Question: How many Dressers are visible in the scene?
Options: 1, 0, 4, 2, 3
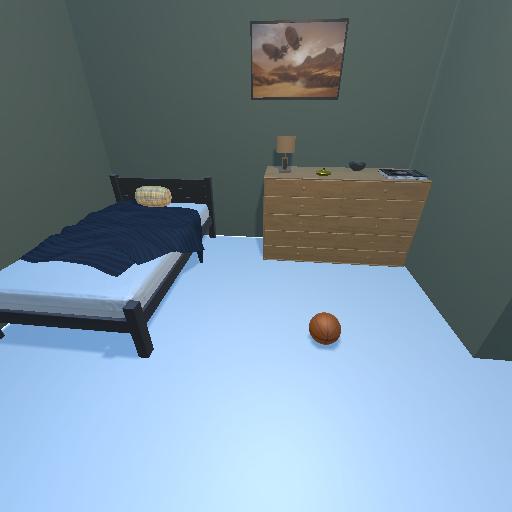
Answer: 1